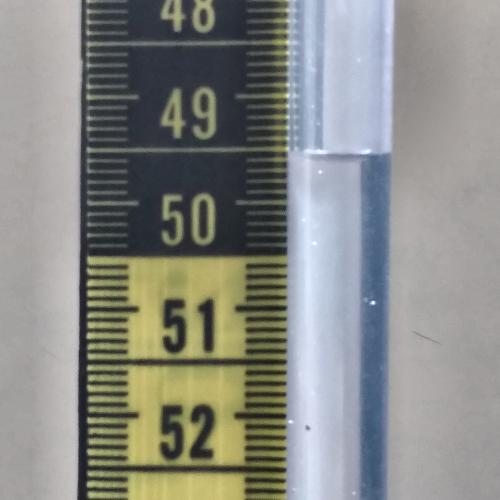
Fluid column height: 49.5 cm